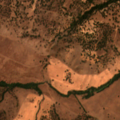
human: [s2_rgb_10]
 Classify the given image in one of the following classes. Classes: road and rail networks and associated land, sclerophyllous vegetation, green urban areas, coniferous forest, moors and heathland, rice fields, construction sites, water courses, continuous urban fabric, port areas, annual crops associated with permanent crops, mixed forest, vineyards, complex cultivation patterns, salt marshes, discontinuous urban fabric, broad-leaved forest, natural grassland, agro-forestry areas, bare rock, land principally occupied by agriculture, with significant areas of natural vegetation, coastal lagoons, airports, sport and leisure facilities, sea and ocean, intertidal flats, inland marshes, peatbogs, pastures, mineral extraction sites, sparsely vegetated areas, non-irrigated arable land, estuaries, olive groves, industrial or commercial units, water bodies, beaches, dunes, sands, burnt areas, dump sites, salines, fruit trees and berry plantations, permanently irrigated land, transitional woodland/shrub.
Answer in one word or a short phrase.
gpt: non-irrigated arable land, pastures, agro-forestry areas